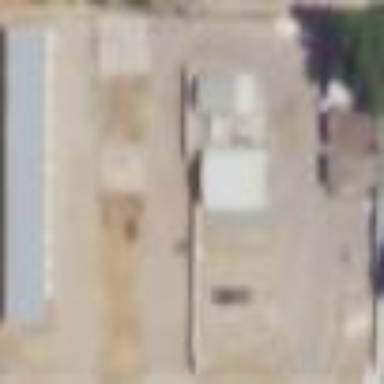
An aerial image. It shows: Industrial area with warehouse.